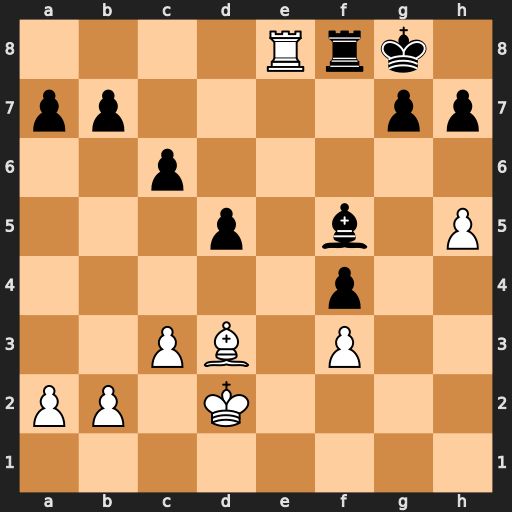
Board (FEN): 4Rrk1/pp4pp/2p5/3p1b1P/5p2/2PB1P2/PP1K4/8
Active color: w
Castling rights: -
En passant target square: -
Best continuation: Rxf8+ Kxf8 Bxf5